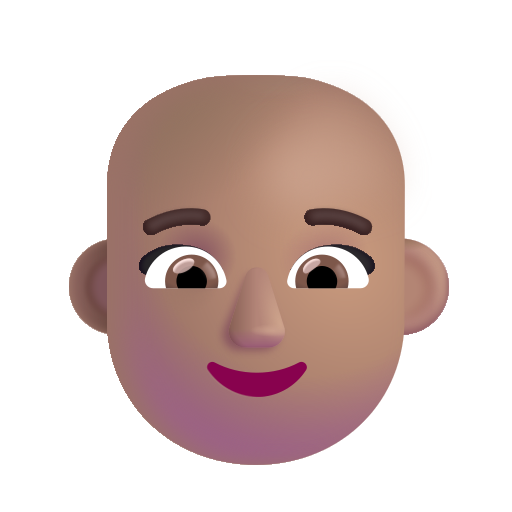
woman bald color